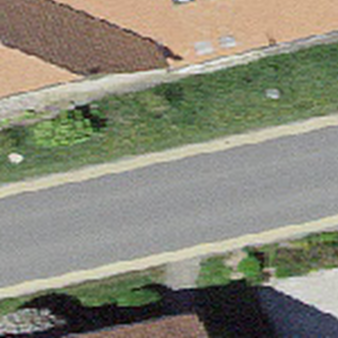
Label: other